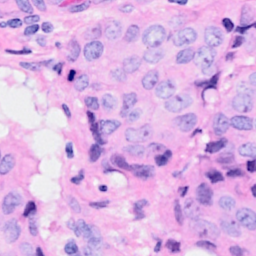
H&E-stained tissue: Breast